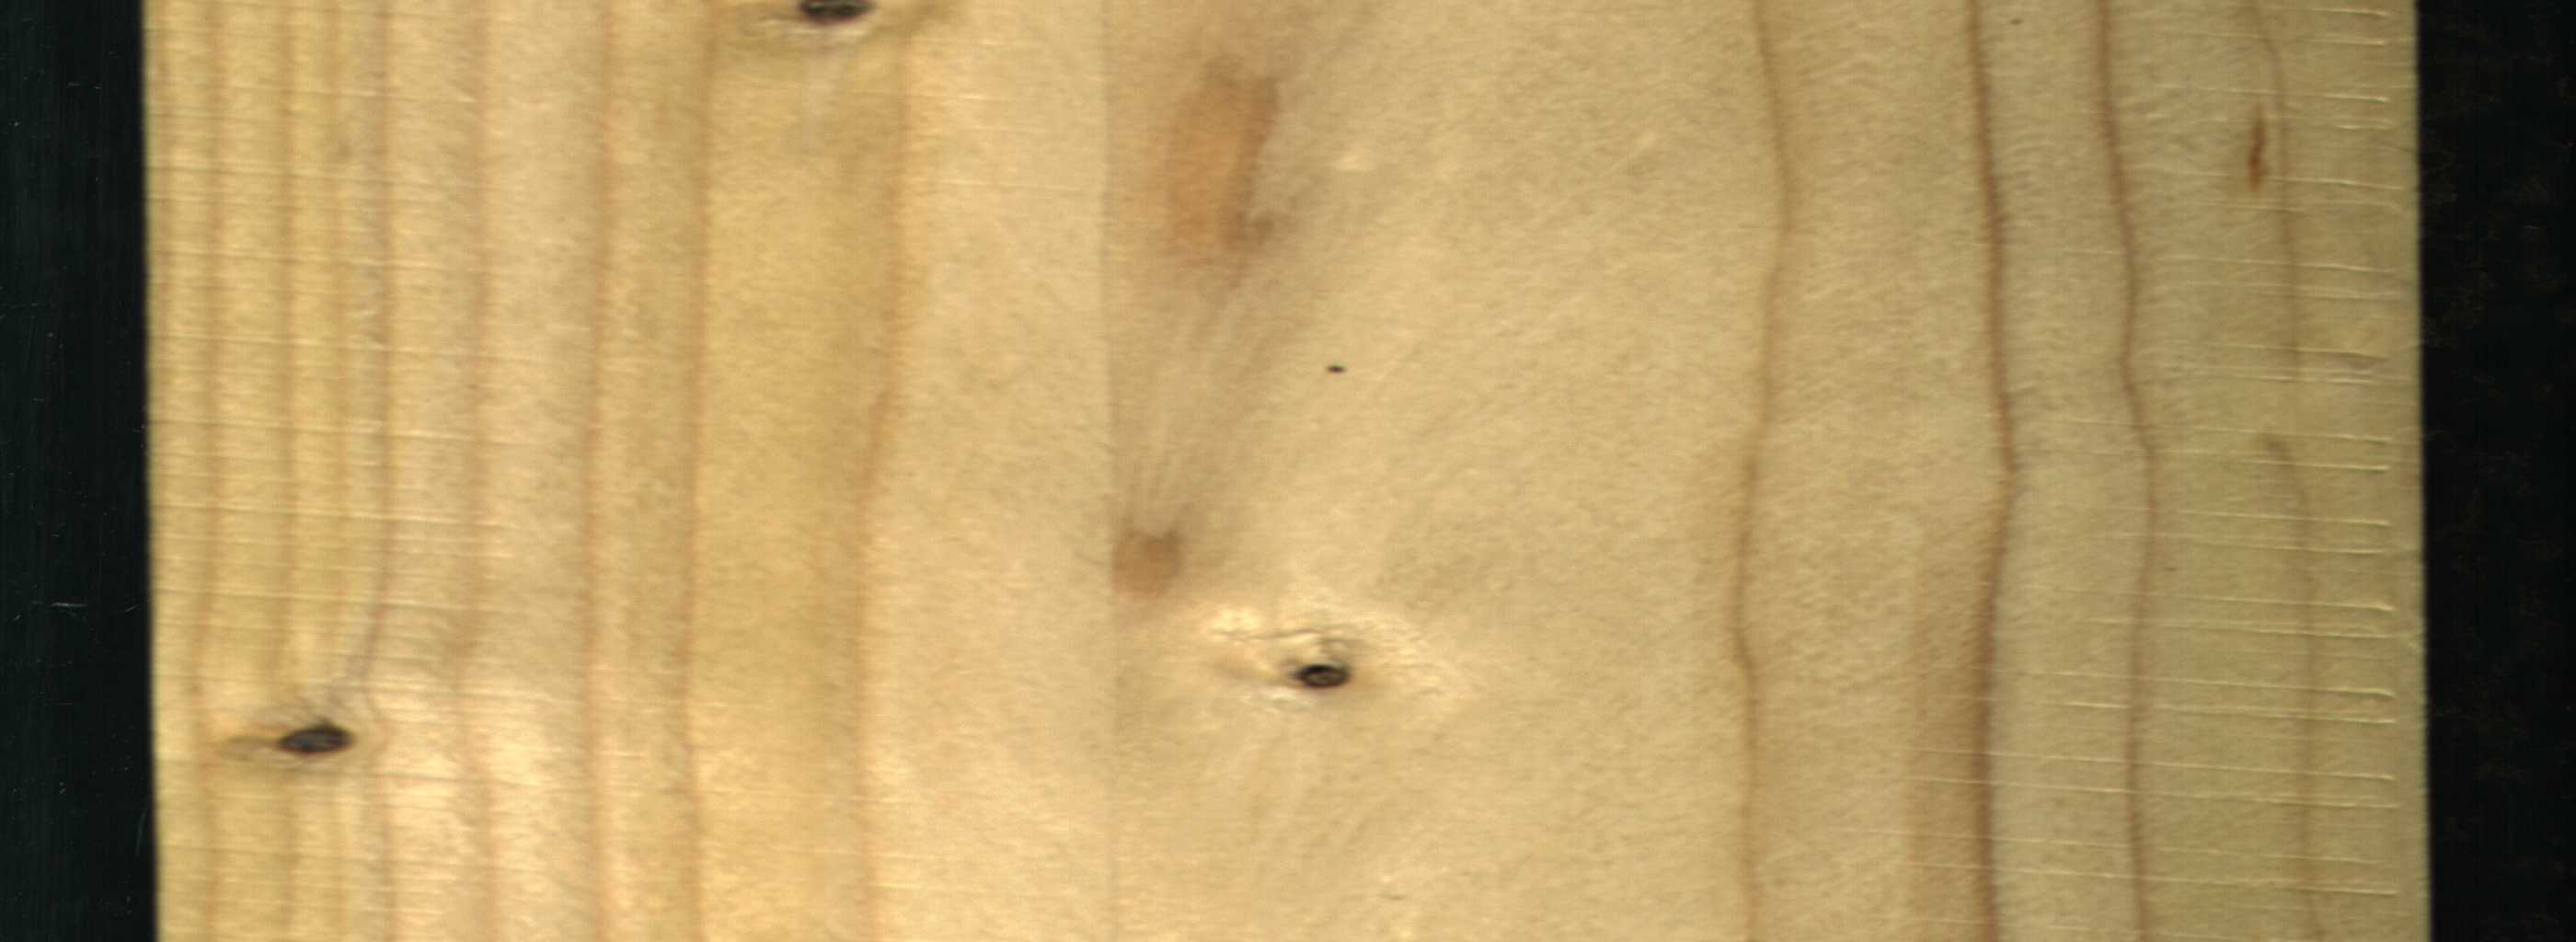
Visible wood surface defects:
resin
Dead_Knot
Dead_Knot
Dead_Knot